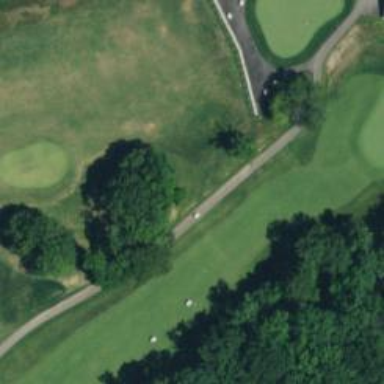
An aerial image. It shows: Path for both roads and golfers.